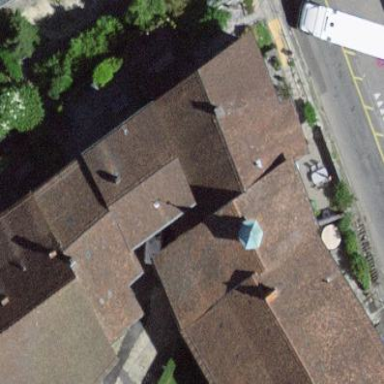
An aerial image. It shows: Chapel building.